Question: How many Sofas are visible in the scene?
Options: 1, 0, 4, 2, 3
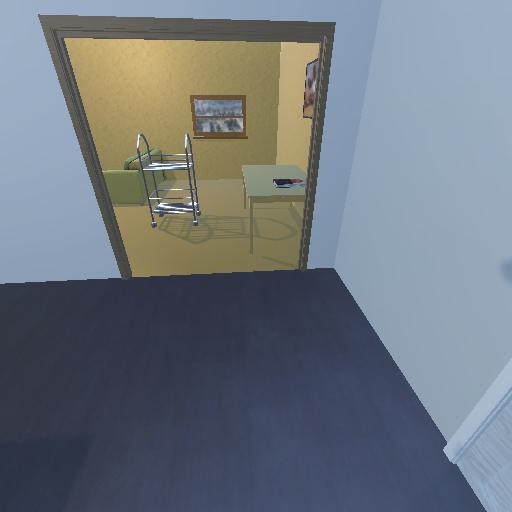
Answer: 1